Aerial crown-view tile of a tropical tree (Barro Colorado Island, Panama), acquired 20250414:
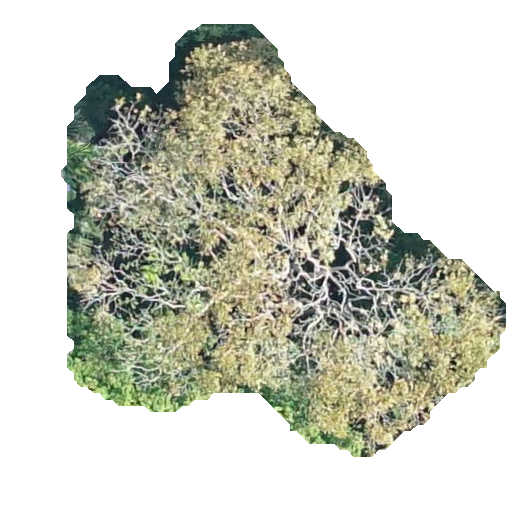
Species: Dipteryx oleifera
GBIF accepted scientific name: Dipteryx oleifera
Crown area: 180.172 m²